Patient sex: M
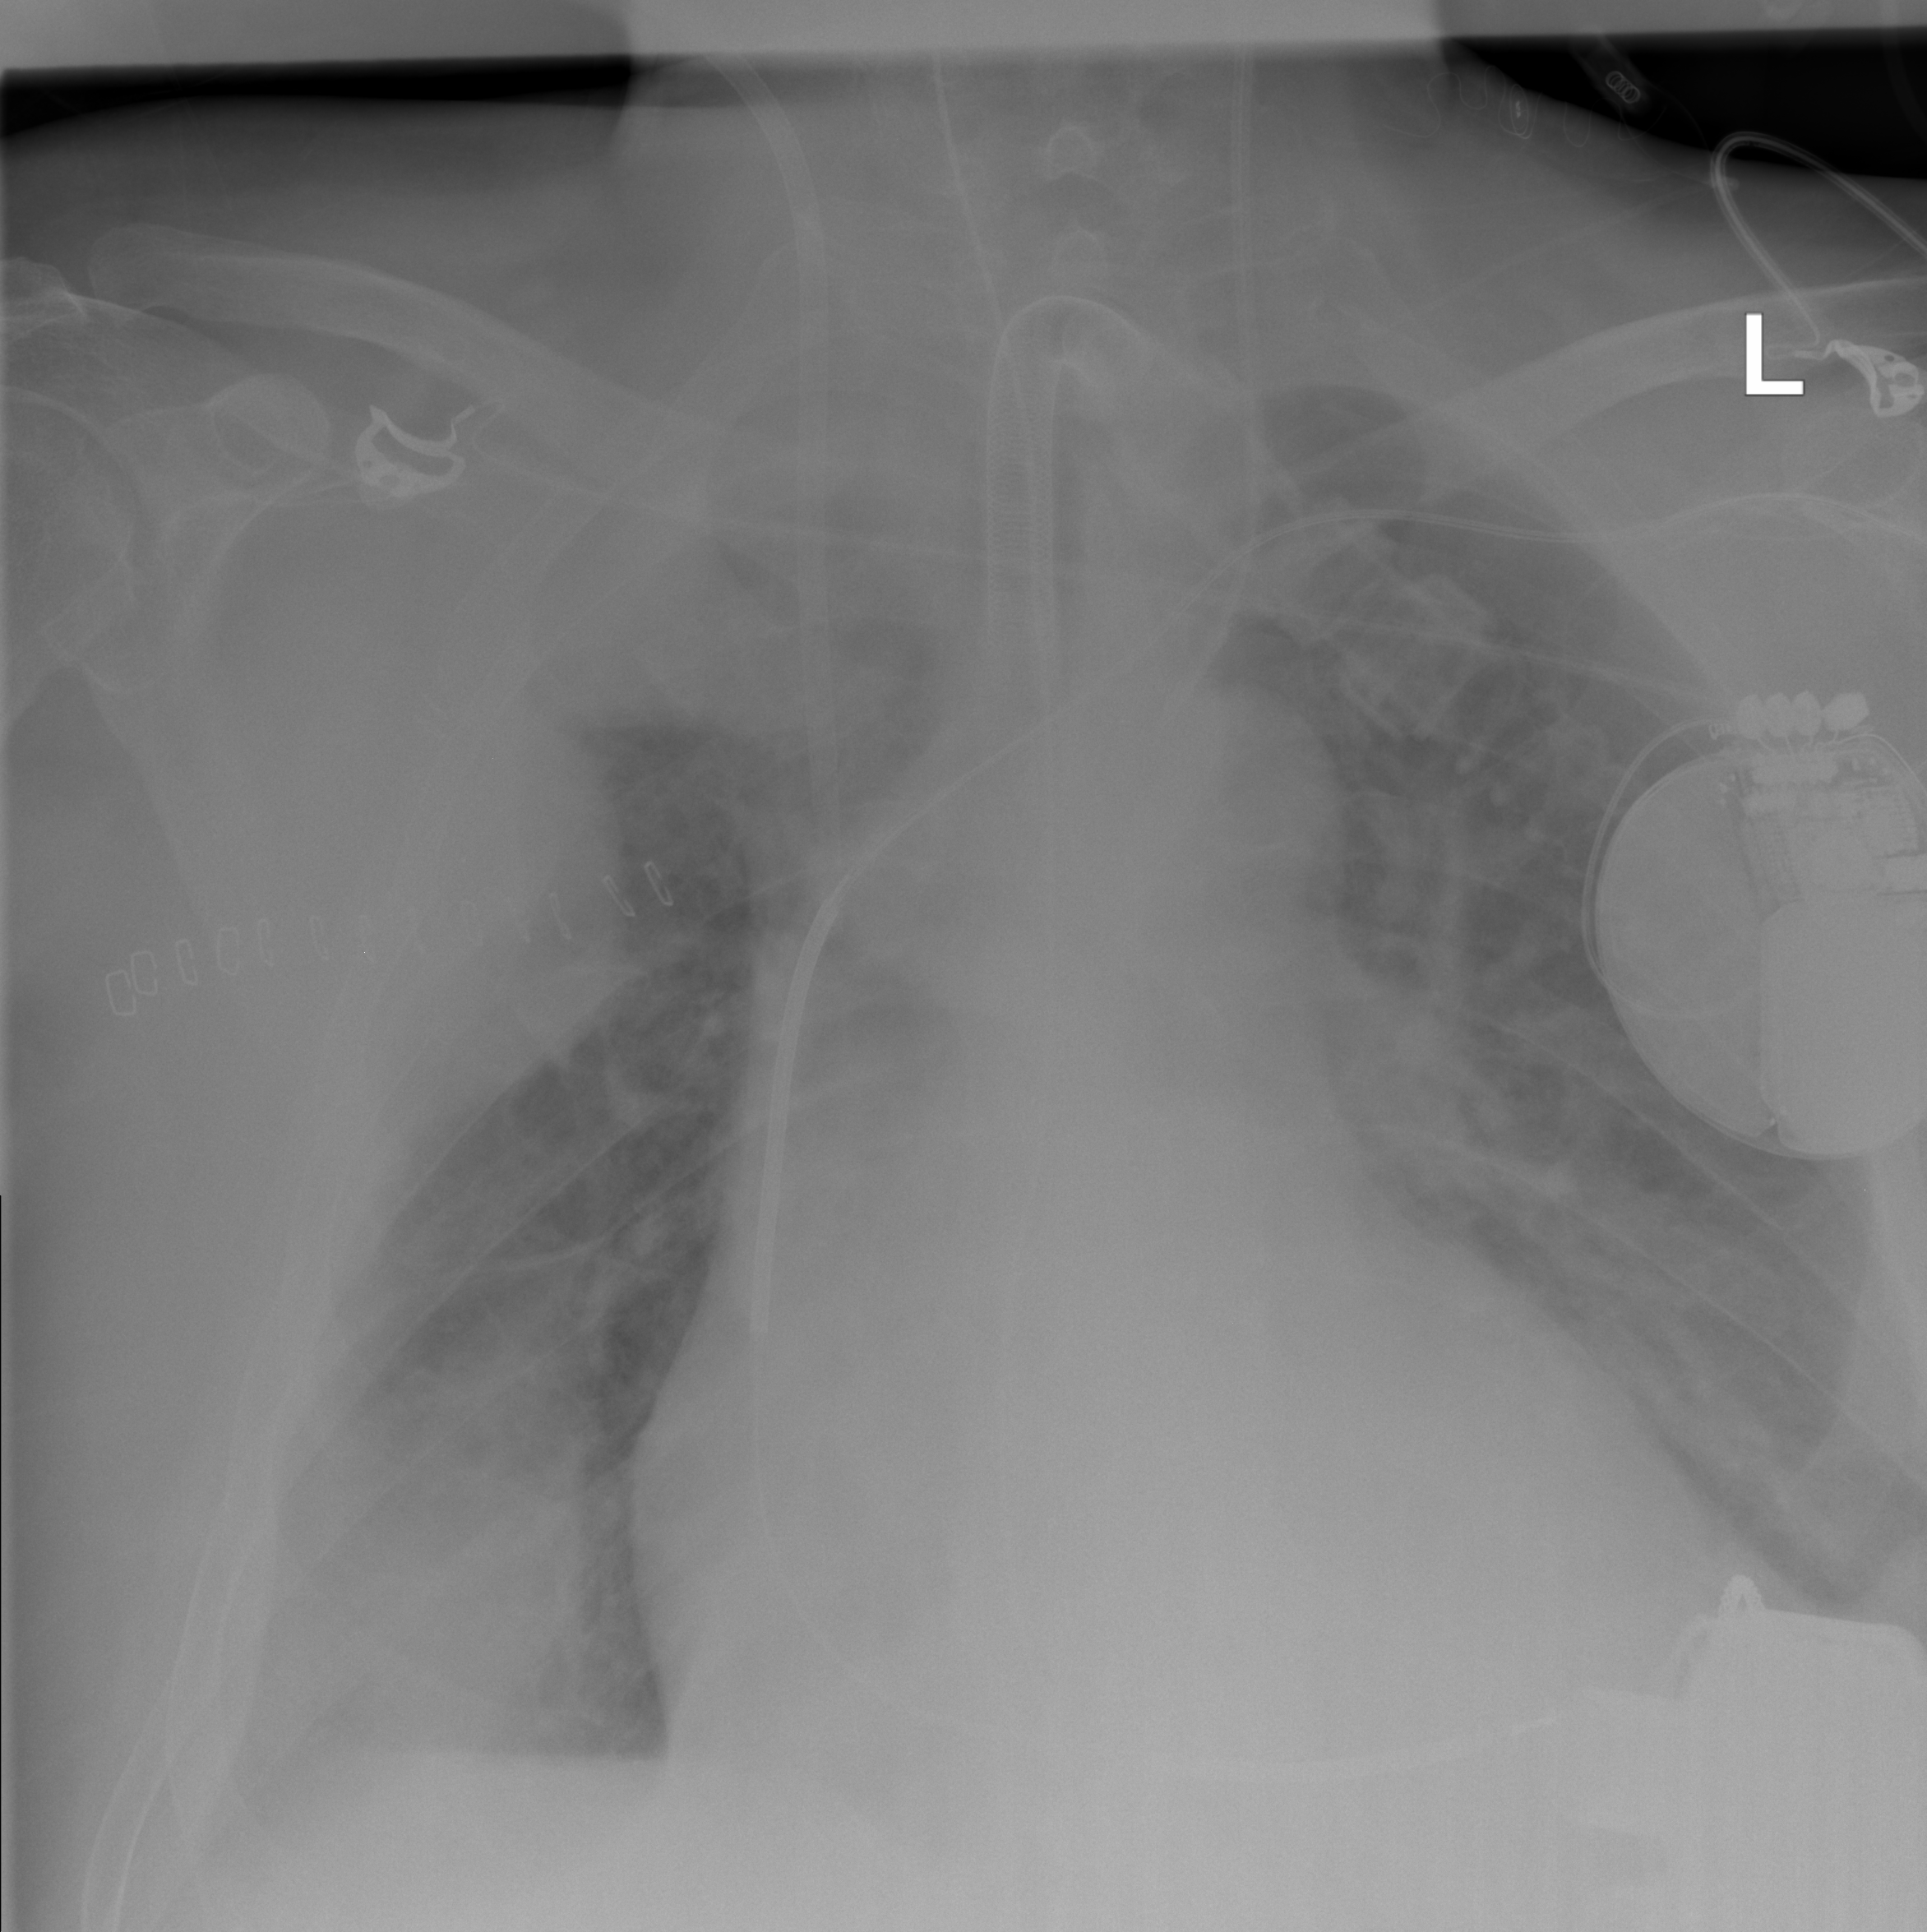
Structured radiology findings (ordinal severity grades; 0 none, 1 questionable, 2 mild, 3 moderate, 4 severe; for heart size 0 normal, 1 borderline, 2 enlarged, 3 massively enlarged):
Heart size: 2
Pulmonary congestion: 0
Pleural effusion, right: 2
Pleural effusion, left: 0
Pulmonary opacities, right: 0
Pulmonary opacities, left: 0
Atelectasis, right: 2
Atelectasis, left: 2